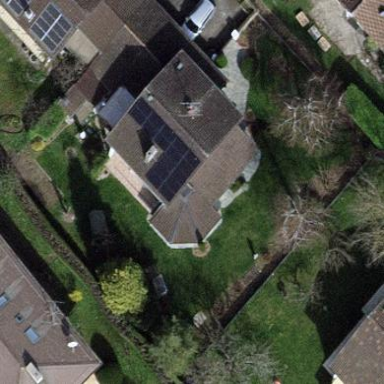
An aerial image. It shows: Garden surrounded by fence.